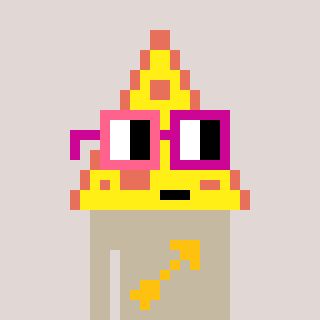
a pixel art character with square pink and red glasses, a pizza-shaped head and a bege-colored body on a warm background